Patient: sex M, age 45
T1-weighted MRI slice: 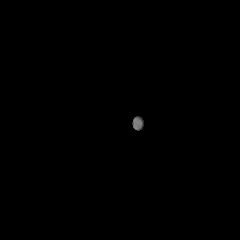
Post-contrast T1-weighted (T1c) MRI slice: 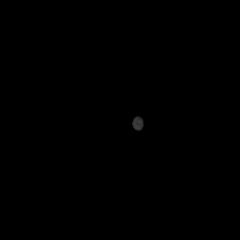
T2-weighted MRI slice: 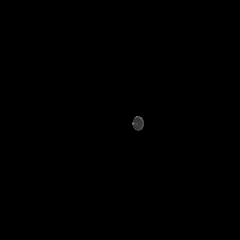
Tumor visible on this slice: no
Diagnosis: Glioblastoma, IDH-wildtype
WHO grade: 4